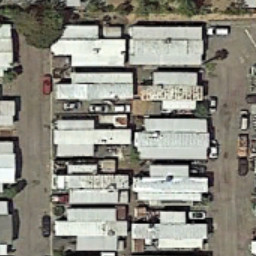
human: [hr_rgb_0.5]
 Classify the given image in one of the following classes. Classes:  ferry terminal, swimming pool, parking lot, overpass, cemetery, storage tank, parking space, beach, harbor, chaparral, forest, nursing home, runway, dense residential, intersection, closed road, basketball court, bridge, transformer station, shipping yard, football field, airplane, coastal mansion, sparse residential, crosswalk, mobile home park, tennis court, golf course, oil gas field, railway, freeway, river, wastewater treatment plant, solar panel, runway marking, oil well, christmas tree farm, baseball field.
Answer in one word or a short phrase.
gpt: mobile home park